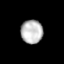
Tissue: lung
Cell type: Others
Senescence score: 0.2324
Nuclear area (px): 513
Mean DAPI intensity: 184.945